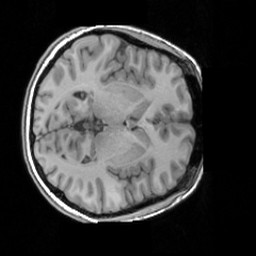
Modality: T1w
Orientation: axial
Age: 20
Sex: female
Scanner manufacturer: siemens
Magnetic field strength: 3 T
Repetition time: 1.63 s
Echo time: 0.00311 s